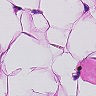
Metastatic tissue present: no